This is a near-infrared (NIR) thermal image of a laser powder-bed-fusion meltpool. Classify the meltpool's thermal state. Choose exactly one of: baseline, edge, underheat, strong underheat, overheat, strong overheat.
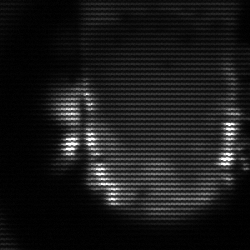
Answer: baseline